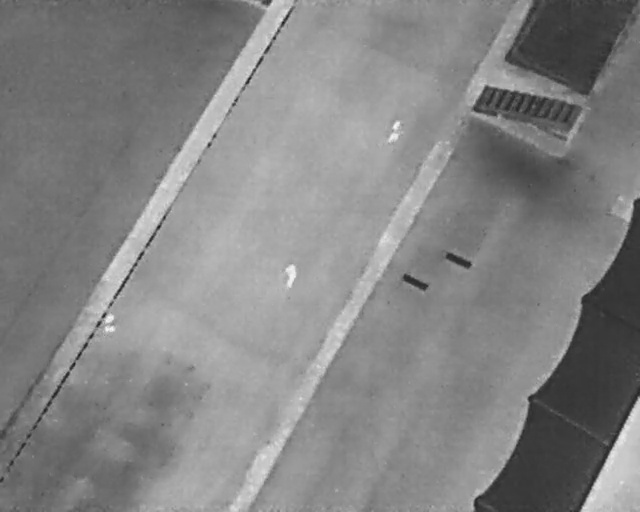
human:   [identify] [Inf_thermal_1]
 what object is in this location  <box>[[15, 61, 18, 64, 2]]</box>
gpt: <ref>1 medium person at the left</ref>

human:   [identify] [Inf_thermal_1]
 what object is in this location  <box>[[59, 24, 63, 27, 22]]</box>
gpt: <ref>1 large person at the top</ref>